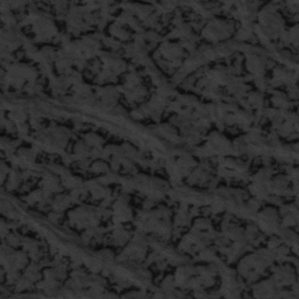
Label: frost